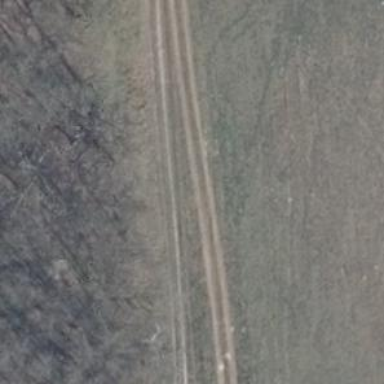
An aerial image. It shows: Track with grade 5 tracktype.